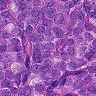
Metastatic tissue present: yes